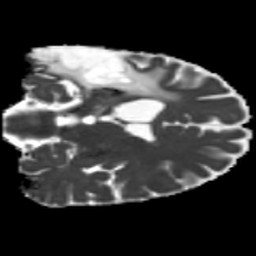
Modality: MD
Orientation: coronal
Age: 43
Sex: male
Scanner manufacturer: siemens
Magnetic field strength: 3 T
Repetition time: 5.25 s
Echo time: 0.08 s